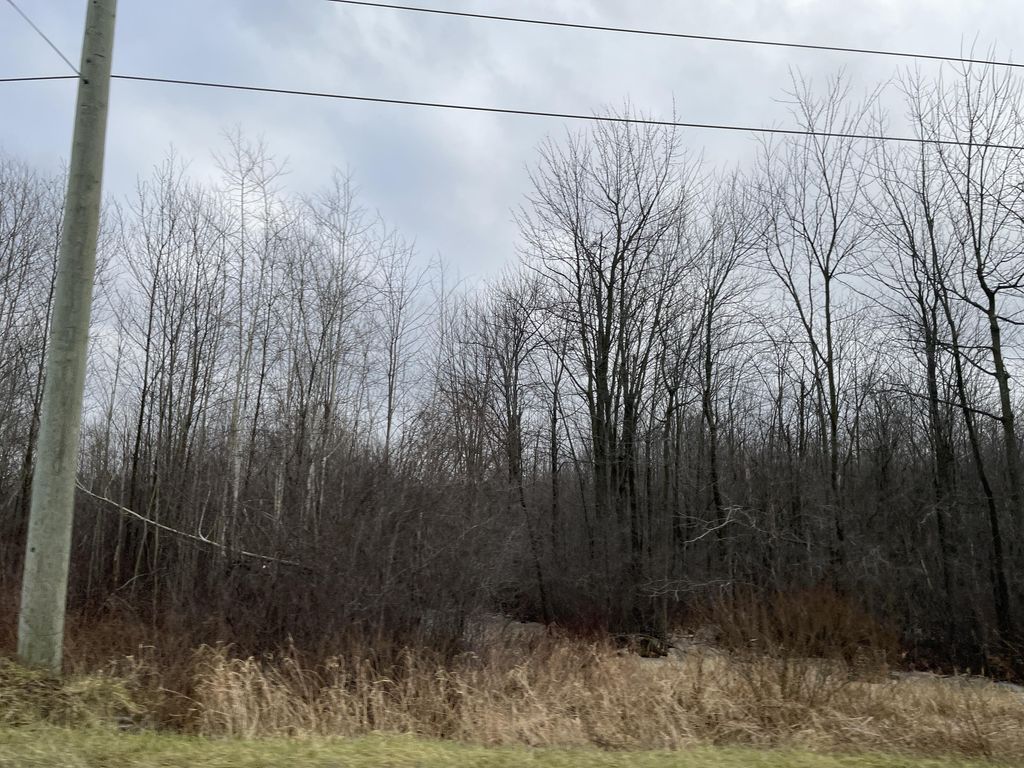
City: kitchener-waterloo